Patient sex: M
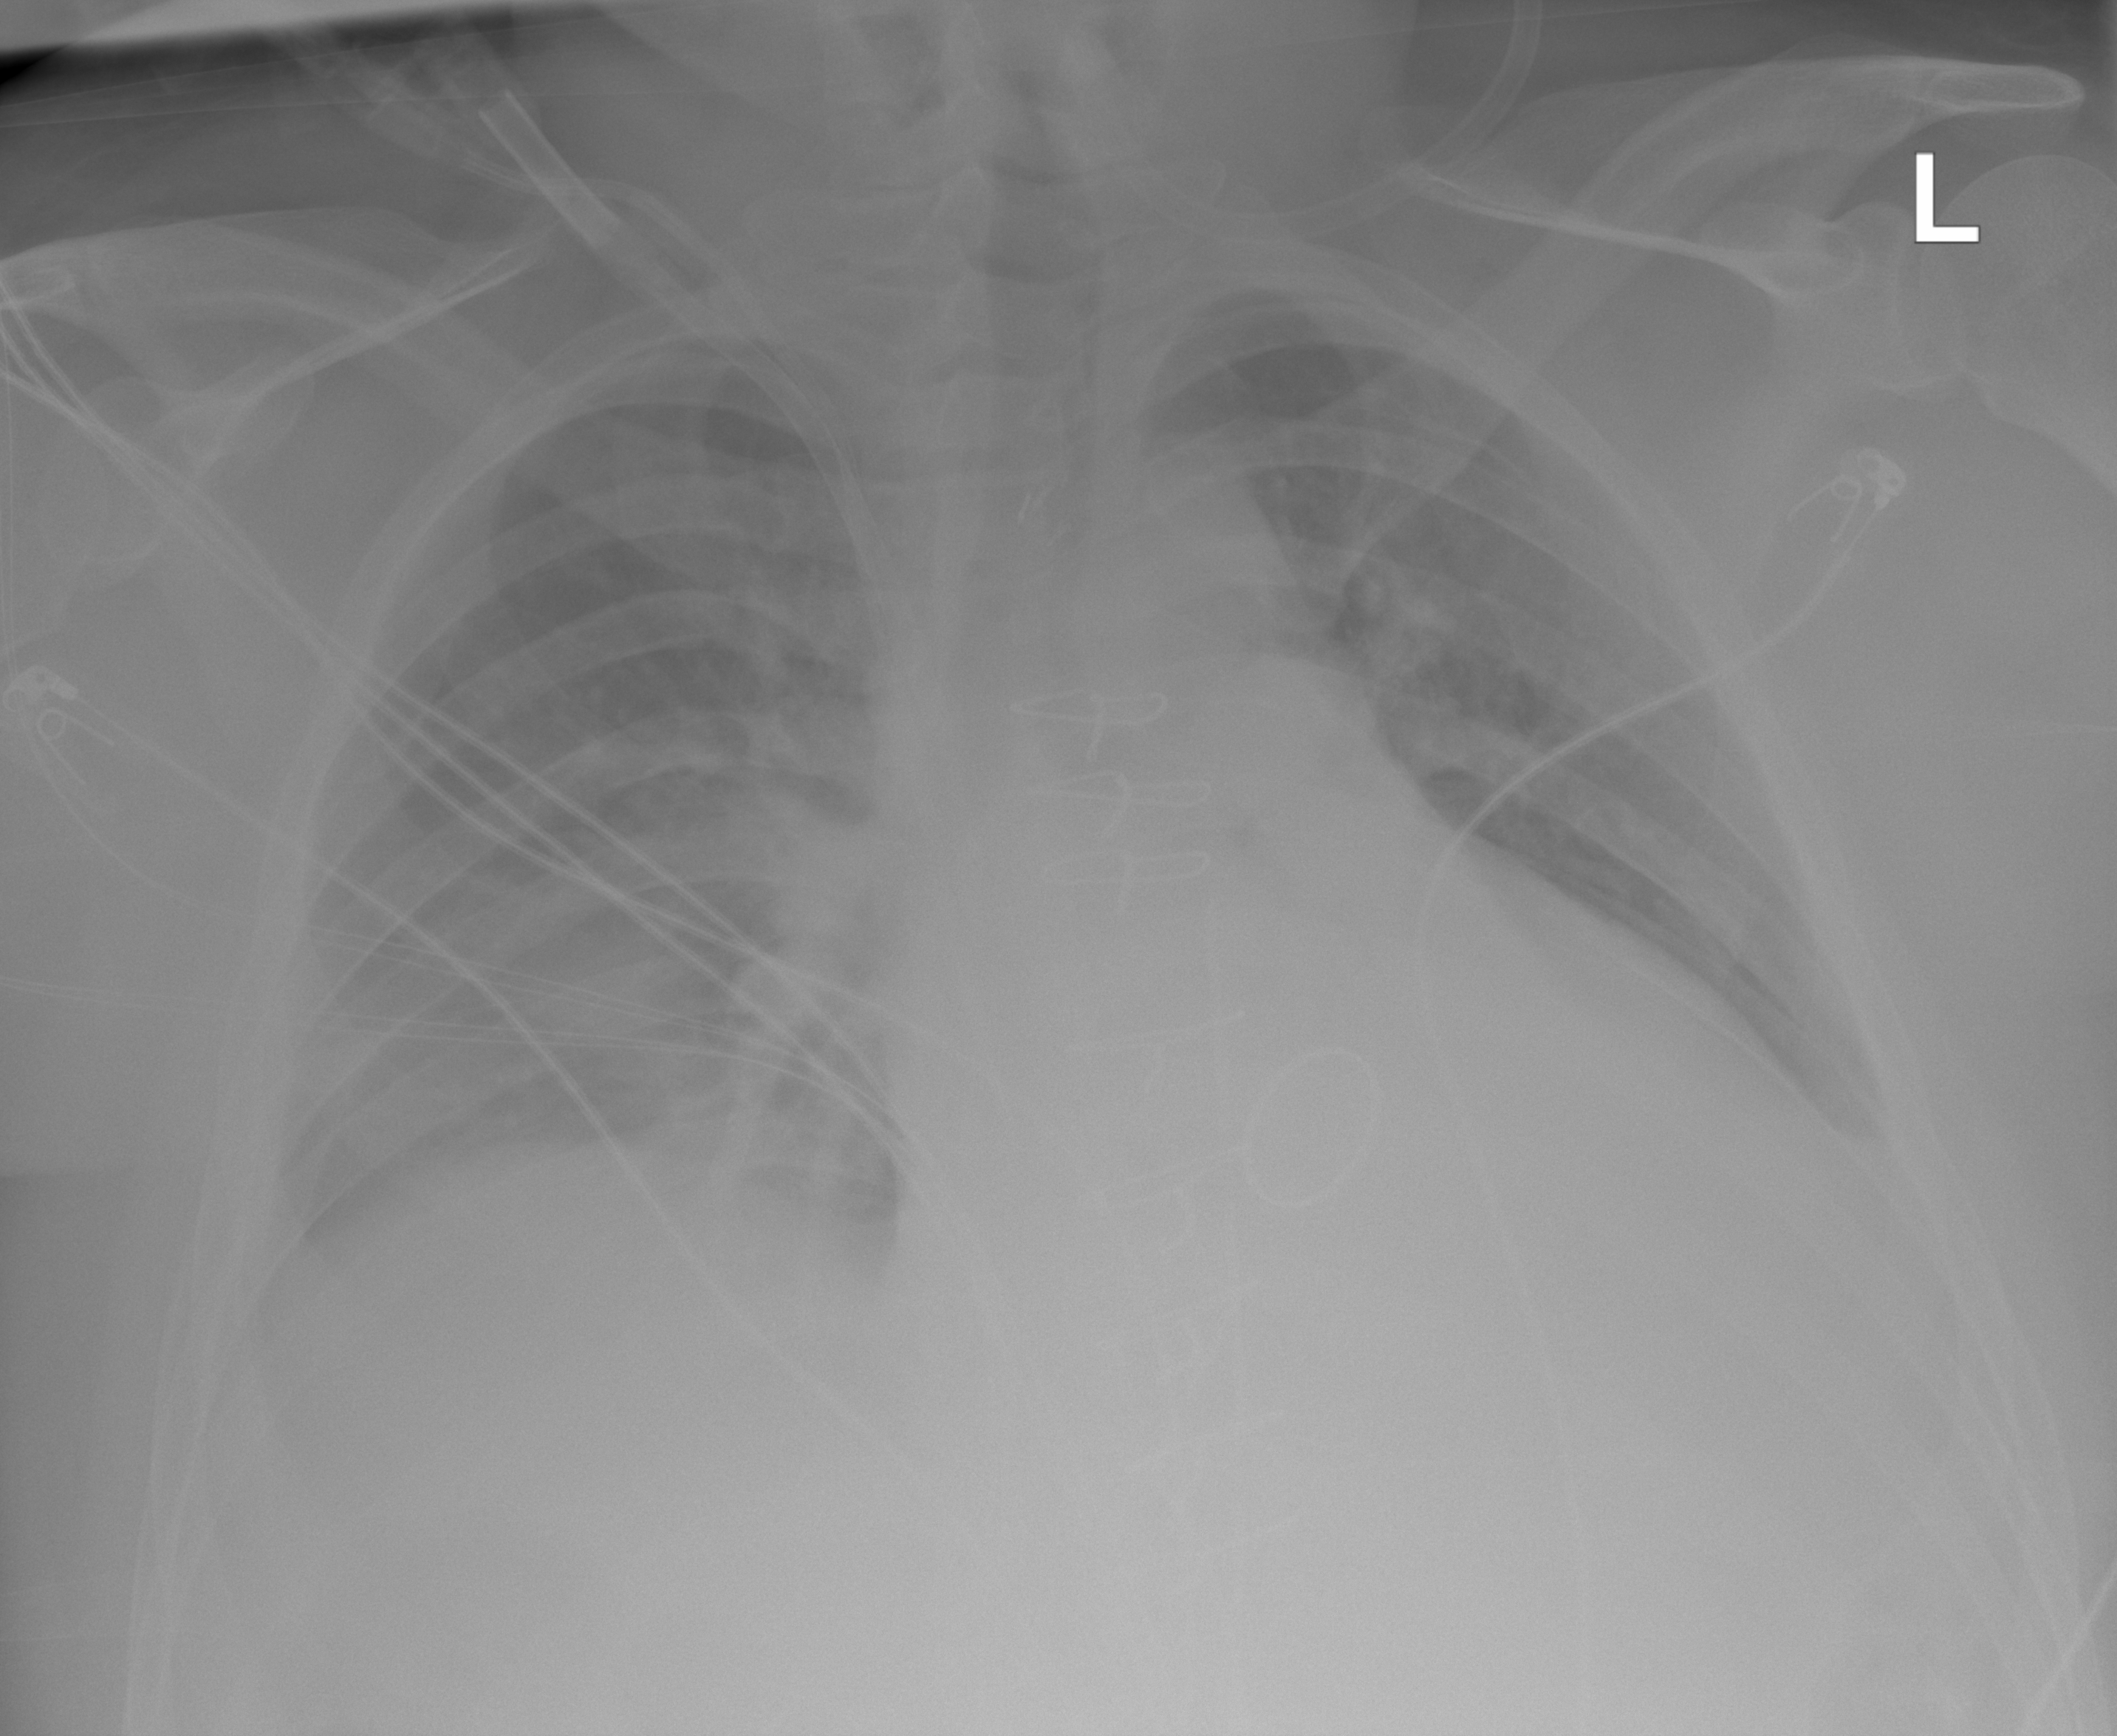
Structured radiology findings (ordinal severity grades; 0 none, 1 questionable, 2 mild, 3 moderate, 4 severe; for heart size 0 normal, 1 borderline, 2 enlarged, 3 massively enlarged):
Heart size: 1
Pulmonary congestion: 0
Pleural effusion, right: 1
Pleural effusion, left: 2
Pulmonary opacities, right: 2
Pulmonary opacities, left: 0
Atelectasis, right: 2
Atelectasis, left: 1